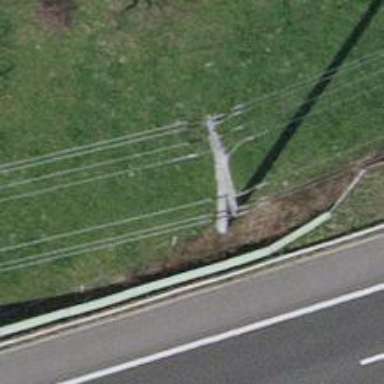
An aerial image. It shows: Power pole.